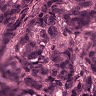
Metastatic tissue present: yes